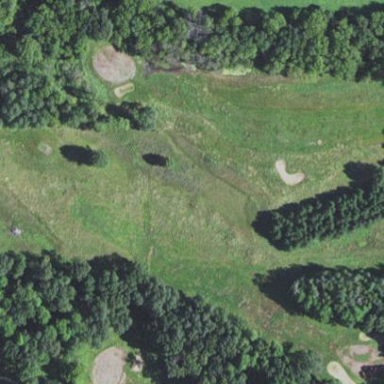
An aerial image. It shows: Rough grassy area used for golf.